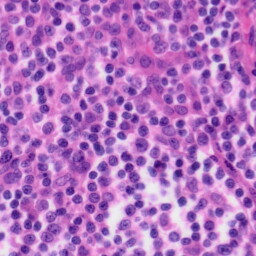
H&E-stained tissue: Tonsil